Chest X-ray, PA view. Patient: 27 years old, sex M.
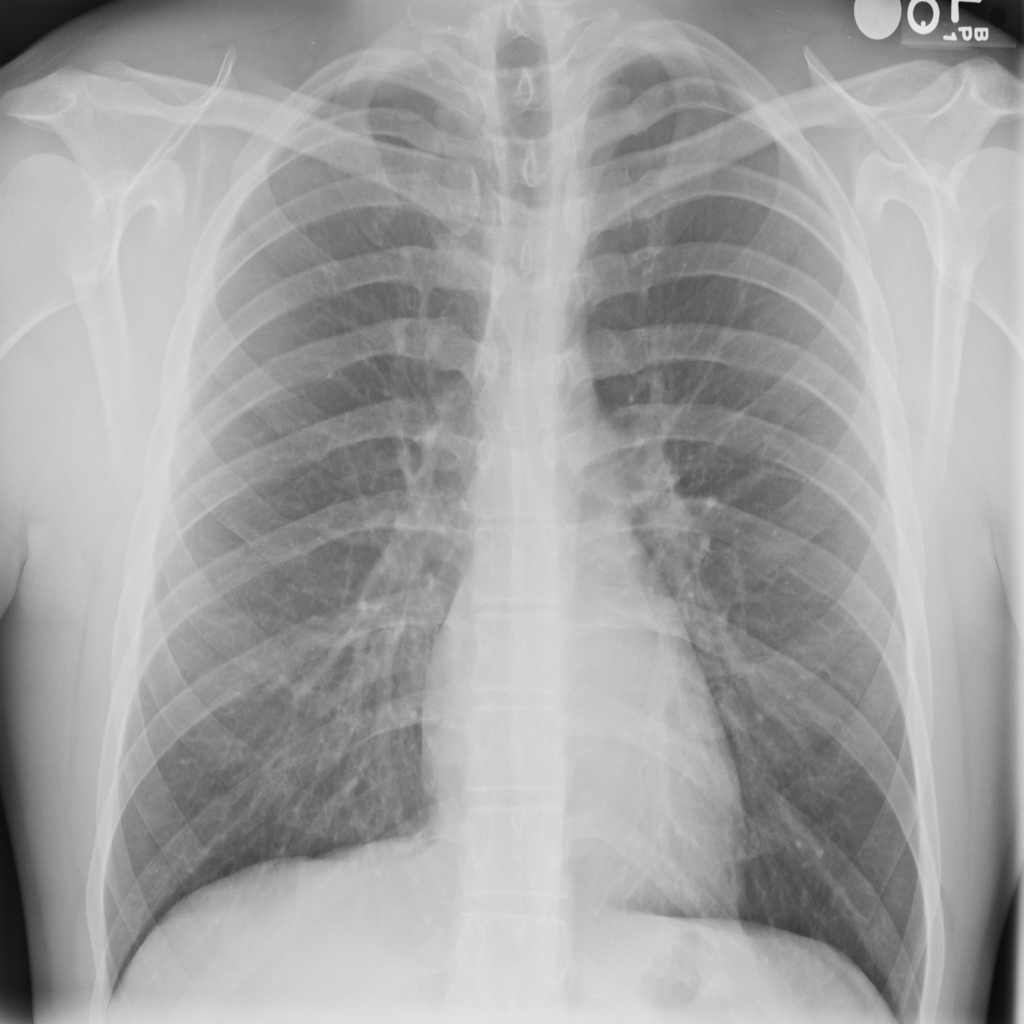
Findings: No Finding